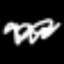
Label: squiggle